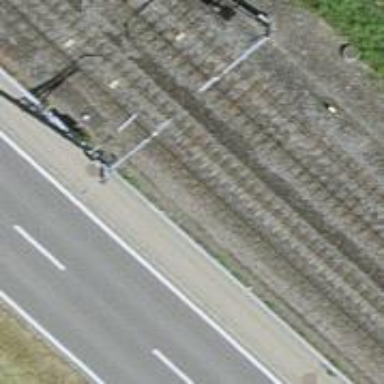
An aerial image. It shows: Railway signal.